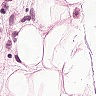
Metastatic tissue present: yes